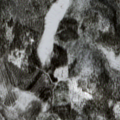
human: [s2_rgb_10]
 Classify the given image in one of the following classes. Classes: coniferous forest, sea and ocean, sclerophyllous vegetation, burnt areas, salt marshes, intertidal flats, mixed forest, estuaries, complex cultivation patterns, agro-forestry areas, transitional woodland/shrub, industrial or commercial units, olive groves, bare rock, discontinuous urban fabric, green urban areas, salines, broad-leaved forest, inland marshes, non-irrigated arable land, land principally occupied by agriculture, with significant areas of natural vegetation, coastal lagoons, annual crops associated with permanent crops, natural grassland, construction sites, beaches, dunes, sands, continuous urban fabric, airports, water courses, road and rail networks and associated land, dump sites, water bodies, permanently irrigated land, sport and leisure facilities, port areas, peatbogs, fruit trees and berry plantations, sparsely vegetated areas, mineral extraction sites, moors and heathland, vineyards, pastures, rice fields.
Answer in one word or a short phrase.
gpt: coniferous forest, transitional woodland/shrub